Question: I'm using Mako templates in a Python project.
The value None sometimes comes through for a contact title. I want to hide if the value is 'None'.

Current code:
'''
<td class="data-career request-row">
%if 'title' in message['contact'] and 'title' is not 'None':
${message['contact']['title']}
%endif
</td>
'''
I also tried:
'''
%if 'title' in message['contact'] and 'title' is not None:
'''
However None still shows up, so I'm curious as to what the correct way to check for an incoming string value is in Mako?
I couldn't find anything on their <URL>.
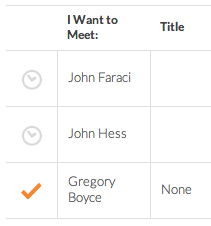
Answer: Obviously string ''title'' cannot be 'None' because it is... well, ''title''. :D
'''
%if 'title' in message['contact'] and message['contact']['title'] is not None:
${message['contact']['title']}
%endif
'''
or
'''
%if 'title' in message['contact']:
${message['contact']['title'] or ''}
%endif
'''
or simpliest/shortest
'''
${message['contact'].get('title', None) or ''}
'''